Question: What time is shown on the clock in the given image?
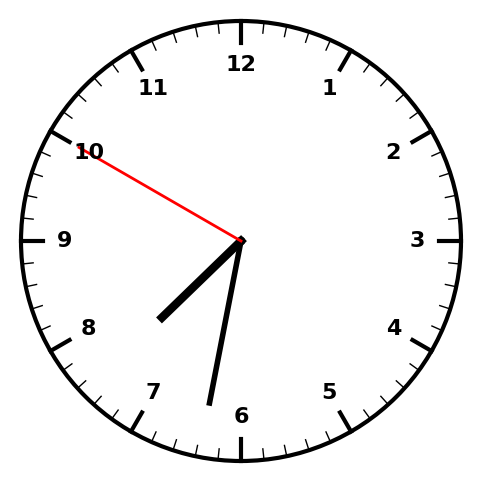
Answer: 07:31:50